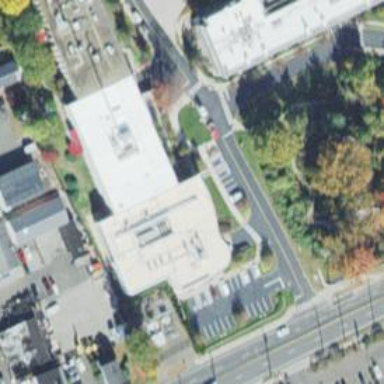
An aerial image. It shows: Part of building is shown in the image.